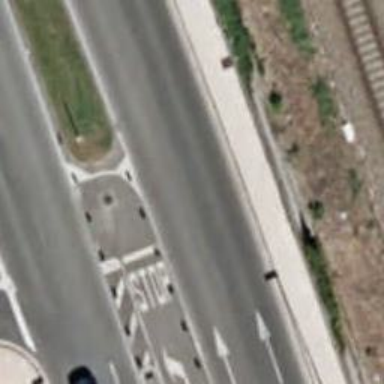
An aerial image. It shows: Bollard barrier.